Interaction volume radius: 10 \u00c5
Interaction volume height: 25 \u00c5
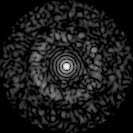
Disorder parameter: 0.8416